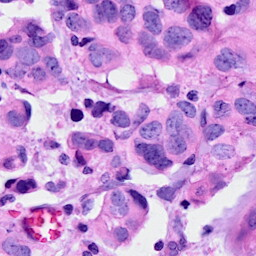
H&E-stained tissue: Breast